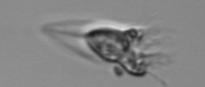
Label: Tintinnina